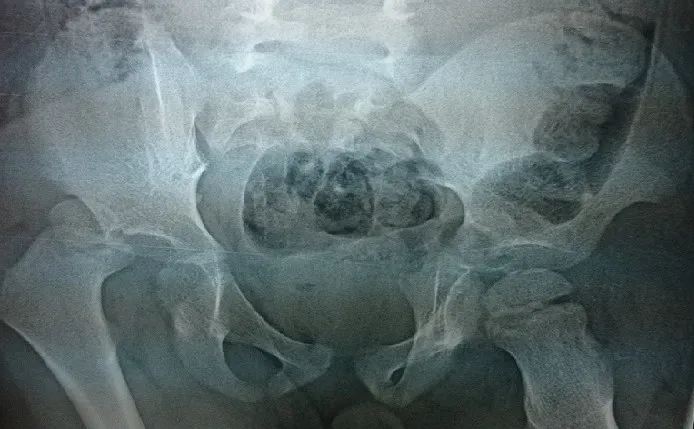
Standard radiography of the pelvis showing an aspect of a high pure right posterior iliac variety dislocation without fracture lesions.
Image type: radiology (x_ray)